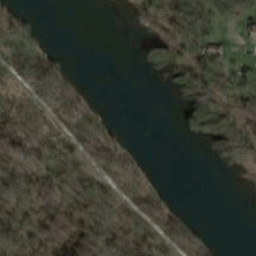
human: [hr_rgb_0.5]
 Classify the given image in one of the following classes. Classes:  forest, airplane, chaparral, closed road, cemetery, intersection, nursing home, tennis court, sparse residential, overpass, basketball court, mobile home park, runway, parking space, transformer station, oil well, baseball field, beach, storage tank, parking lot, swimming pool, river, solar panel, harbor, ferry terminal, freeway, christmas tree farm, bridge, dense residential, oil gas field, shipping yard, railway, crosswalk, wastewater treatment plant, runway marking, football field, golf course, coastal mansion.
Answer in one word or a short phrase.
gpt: river